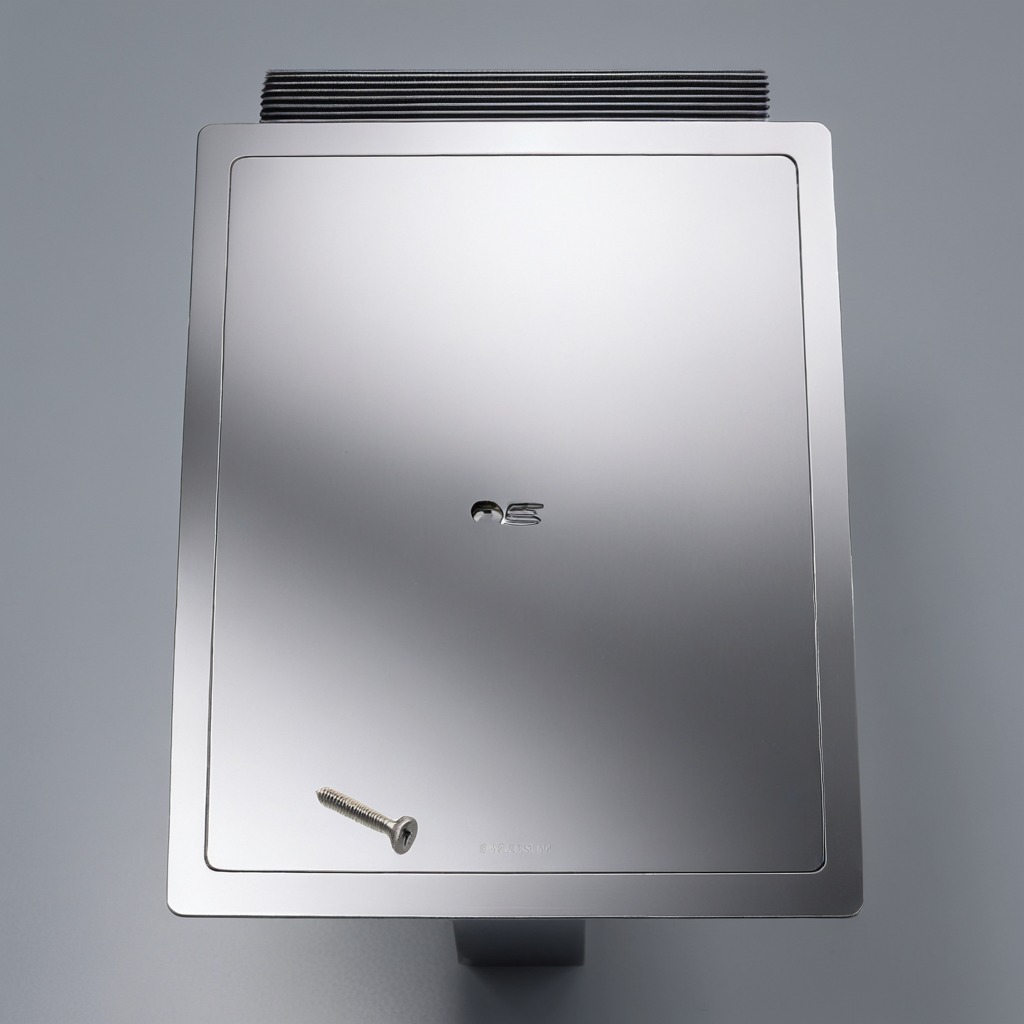
A metal screw lies on the stainless steel table in a high-end prototyping lab.